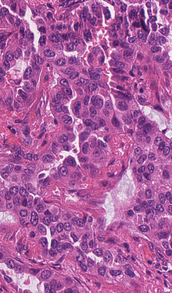
Tumor epithelial tissue: yes
Tumor-associated stroma tissue: yes
Normal tissue: no